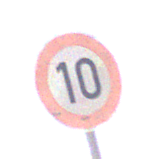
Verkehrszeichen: Geschwindigkeit10
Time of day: Midday
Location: Outdoor (Nature)
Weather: Clear
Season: NotSpecified
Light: Natural